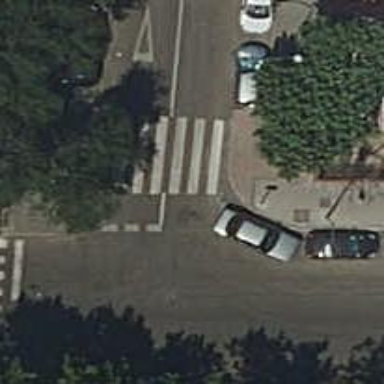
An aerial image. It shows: Uncontrolled zebra crossing on the road.